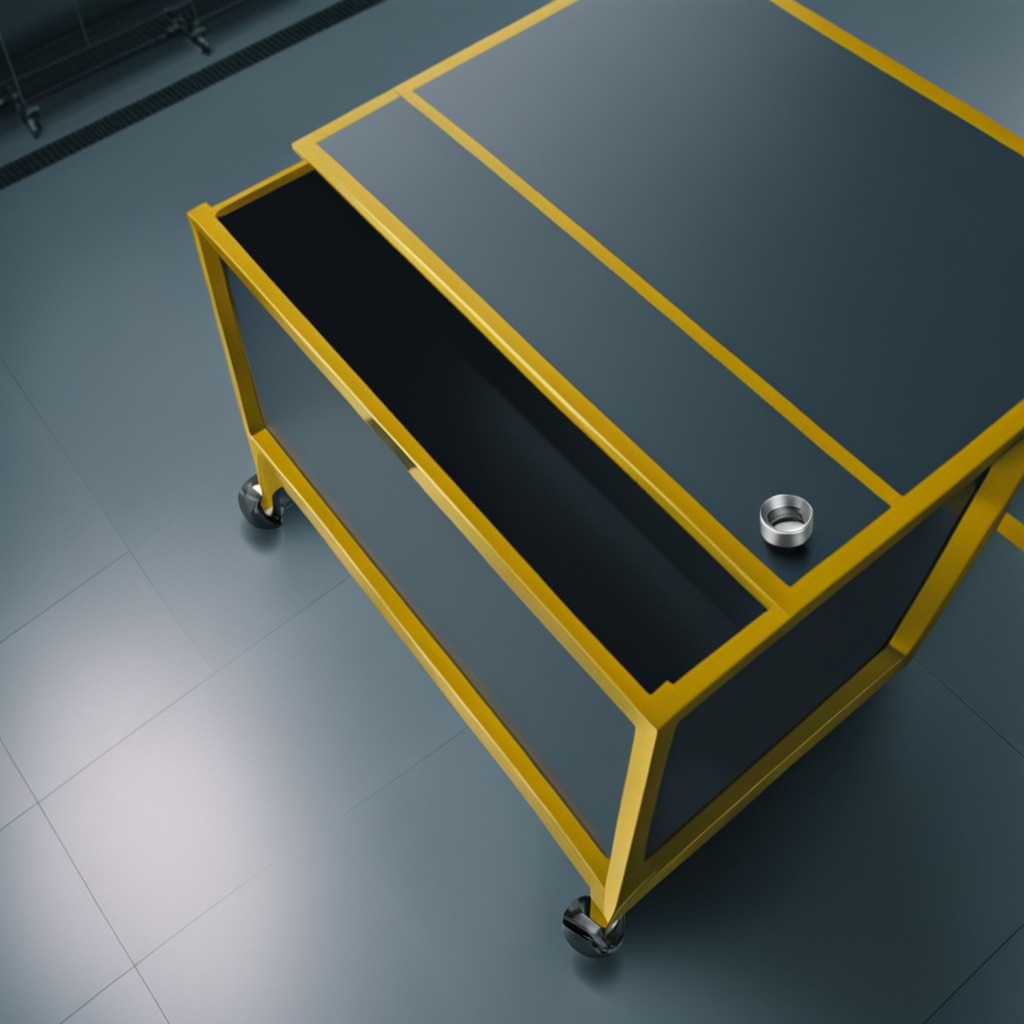
A metal nut is lying on the toolbox surface in the airplane hangar workshop.